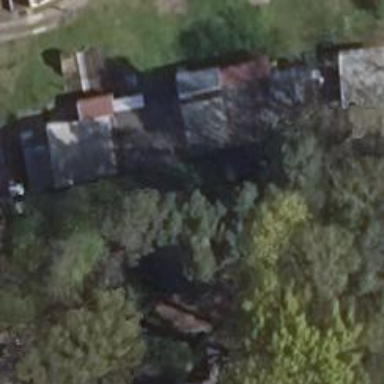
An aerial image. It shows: Group of garages.